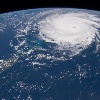
Label: cloud